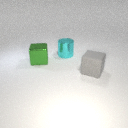
large green metal cube to the left of large cyan metal cylinder